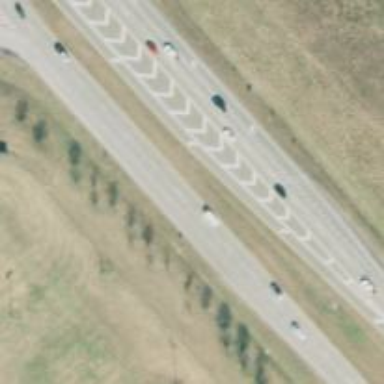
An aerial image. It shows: Trunk link highway.